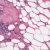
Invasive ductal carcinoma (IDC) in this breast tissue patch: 1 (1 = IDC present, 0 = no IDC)